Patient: sex F, age 57
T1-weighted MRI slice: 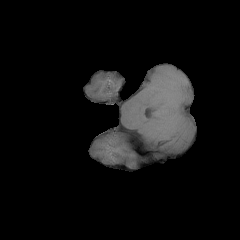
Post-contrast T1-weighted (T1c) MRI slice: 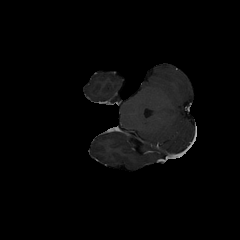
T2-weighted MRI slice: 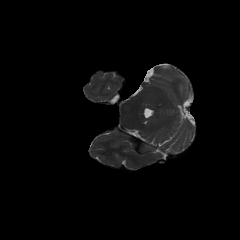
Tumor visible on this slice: no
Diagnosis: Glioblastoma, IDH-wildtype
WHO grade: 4